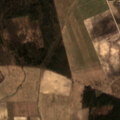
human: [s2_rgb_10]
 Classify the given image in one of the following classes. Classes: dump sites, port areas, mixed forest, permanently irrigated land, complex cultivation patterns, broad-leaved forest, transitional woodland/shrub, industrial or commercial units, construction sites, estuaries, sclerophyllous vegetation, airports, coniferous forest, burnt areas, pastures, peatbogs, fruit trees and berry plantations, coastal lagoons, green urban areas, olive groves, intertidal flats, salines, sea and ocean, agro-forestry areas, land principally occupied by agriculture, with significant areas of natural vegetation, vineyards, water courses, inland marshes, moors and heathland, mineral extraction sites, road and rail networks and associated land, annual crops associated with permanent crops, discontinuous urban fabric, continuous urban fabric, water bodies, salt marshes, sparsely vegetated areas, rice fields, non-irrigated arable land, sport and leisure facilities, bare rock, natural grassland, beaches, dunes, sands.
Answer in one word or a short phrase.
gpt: non-irrigated arable land, coniferous forest, mixed forest